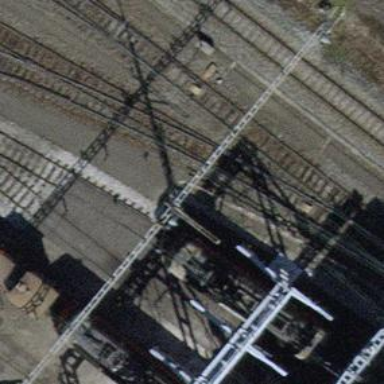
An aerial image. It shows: Railway switch.